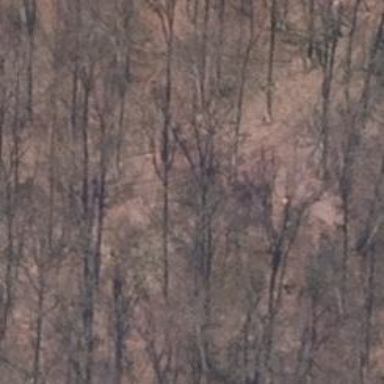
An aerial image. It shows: Hunting stand.